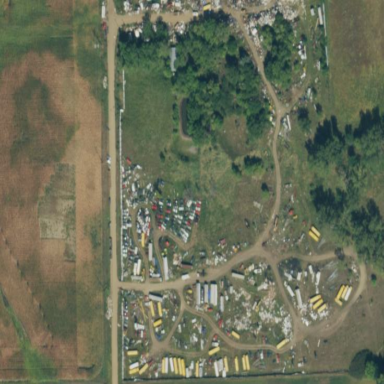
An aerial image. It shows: Scrap yard situated in industrial area.